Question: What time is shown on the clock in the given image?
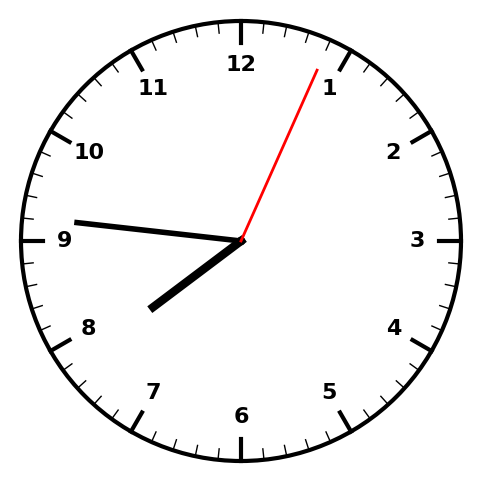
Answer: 07:46:04